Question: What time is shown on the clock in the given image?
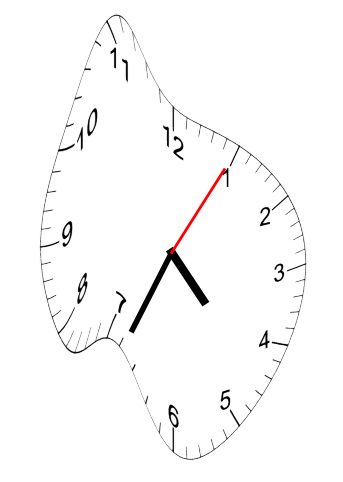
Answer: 04:34:05